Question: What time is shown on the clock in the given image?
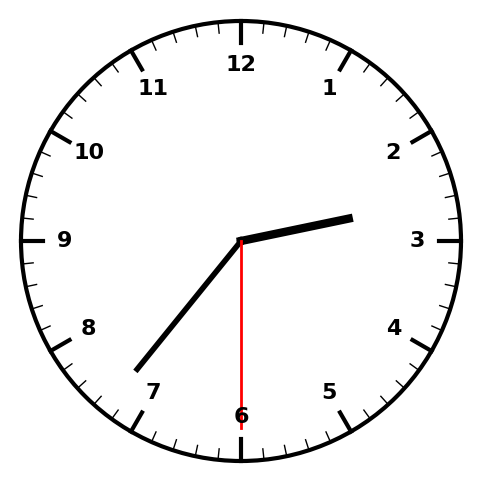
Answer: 02:36:30